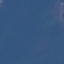
Label: SeaLake